RGB frame:
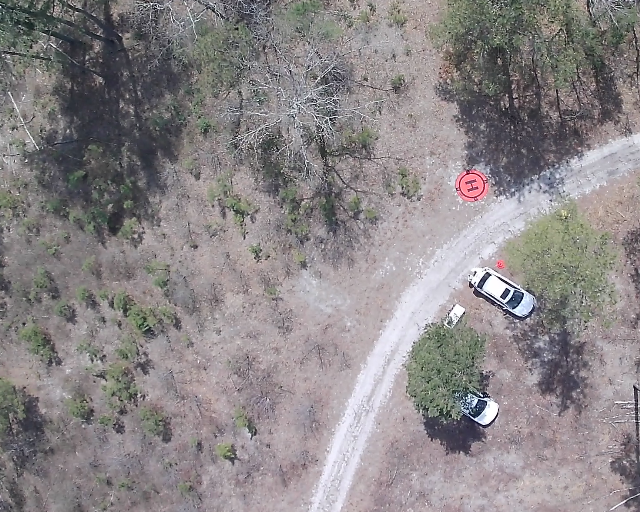
Thermal frame:
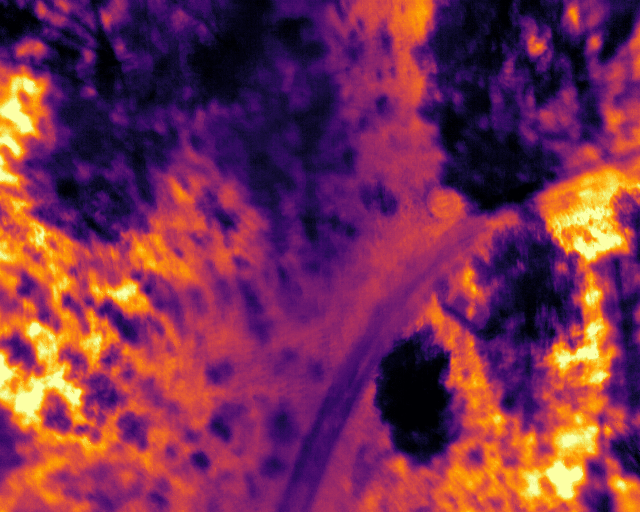
Captured: 2026-02-26 02:32:57
Pixels at or above 80 °C: 0 (fraction of frame: 0)